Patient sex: F
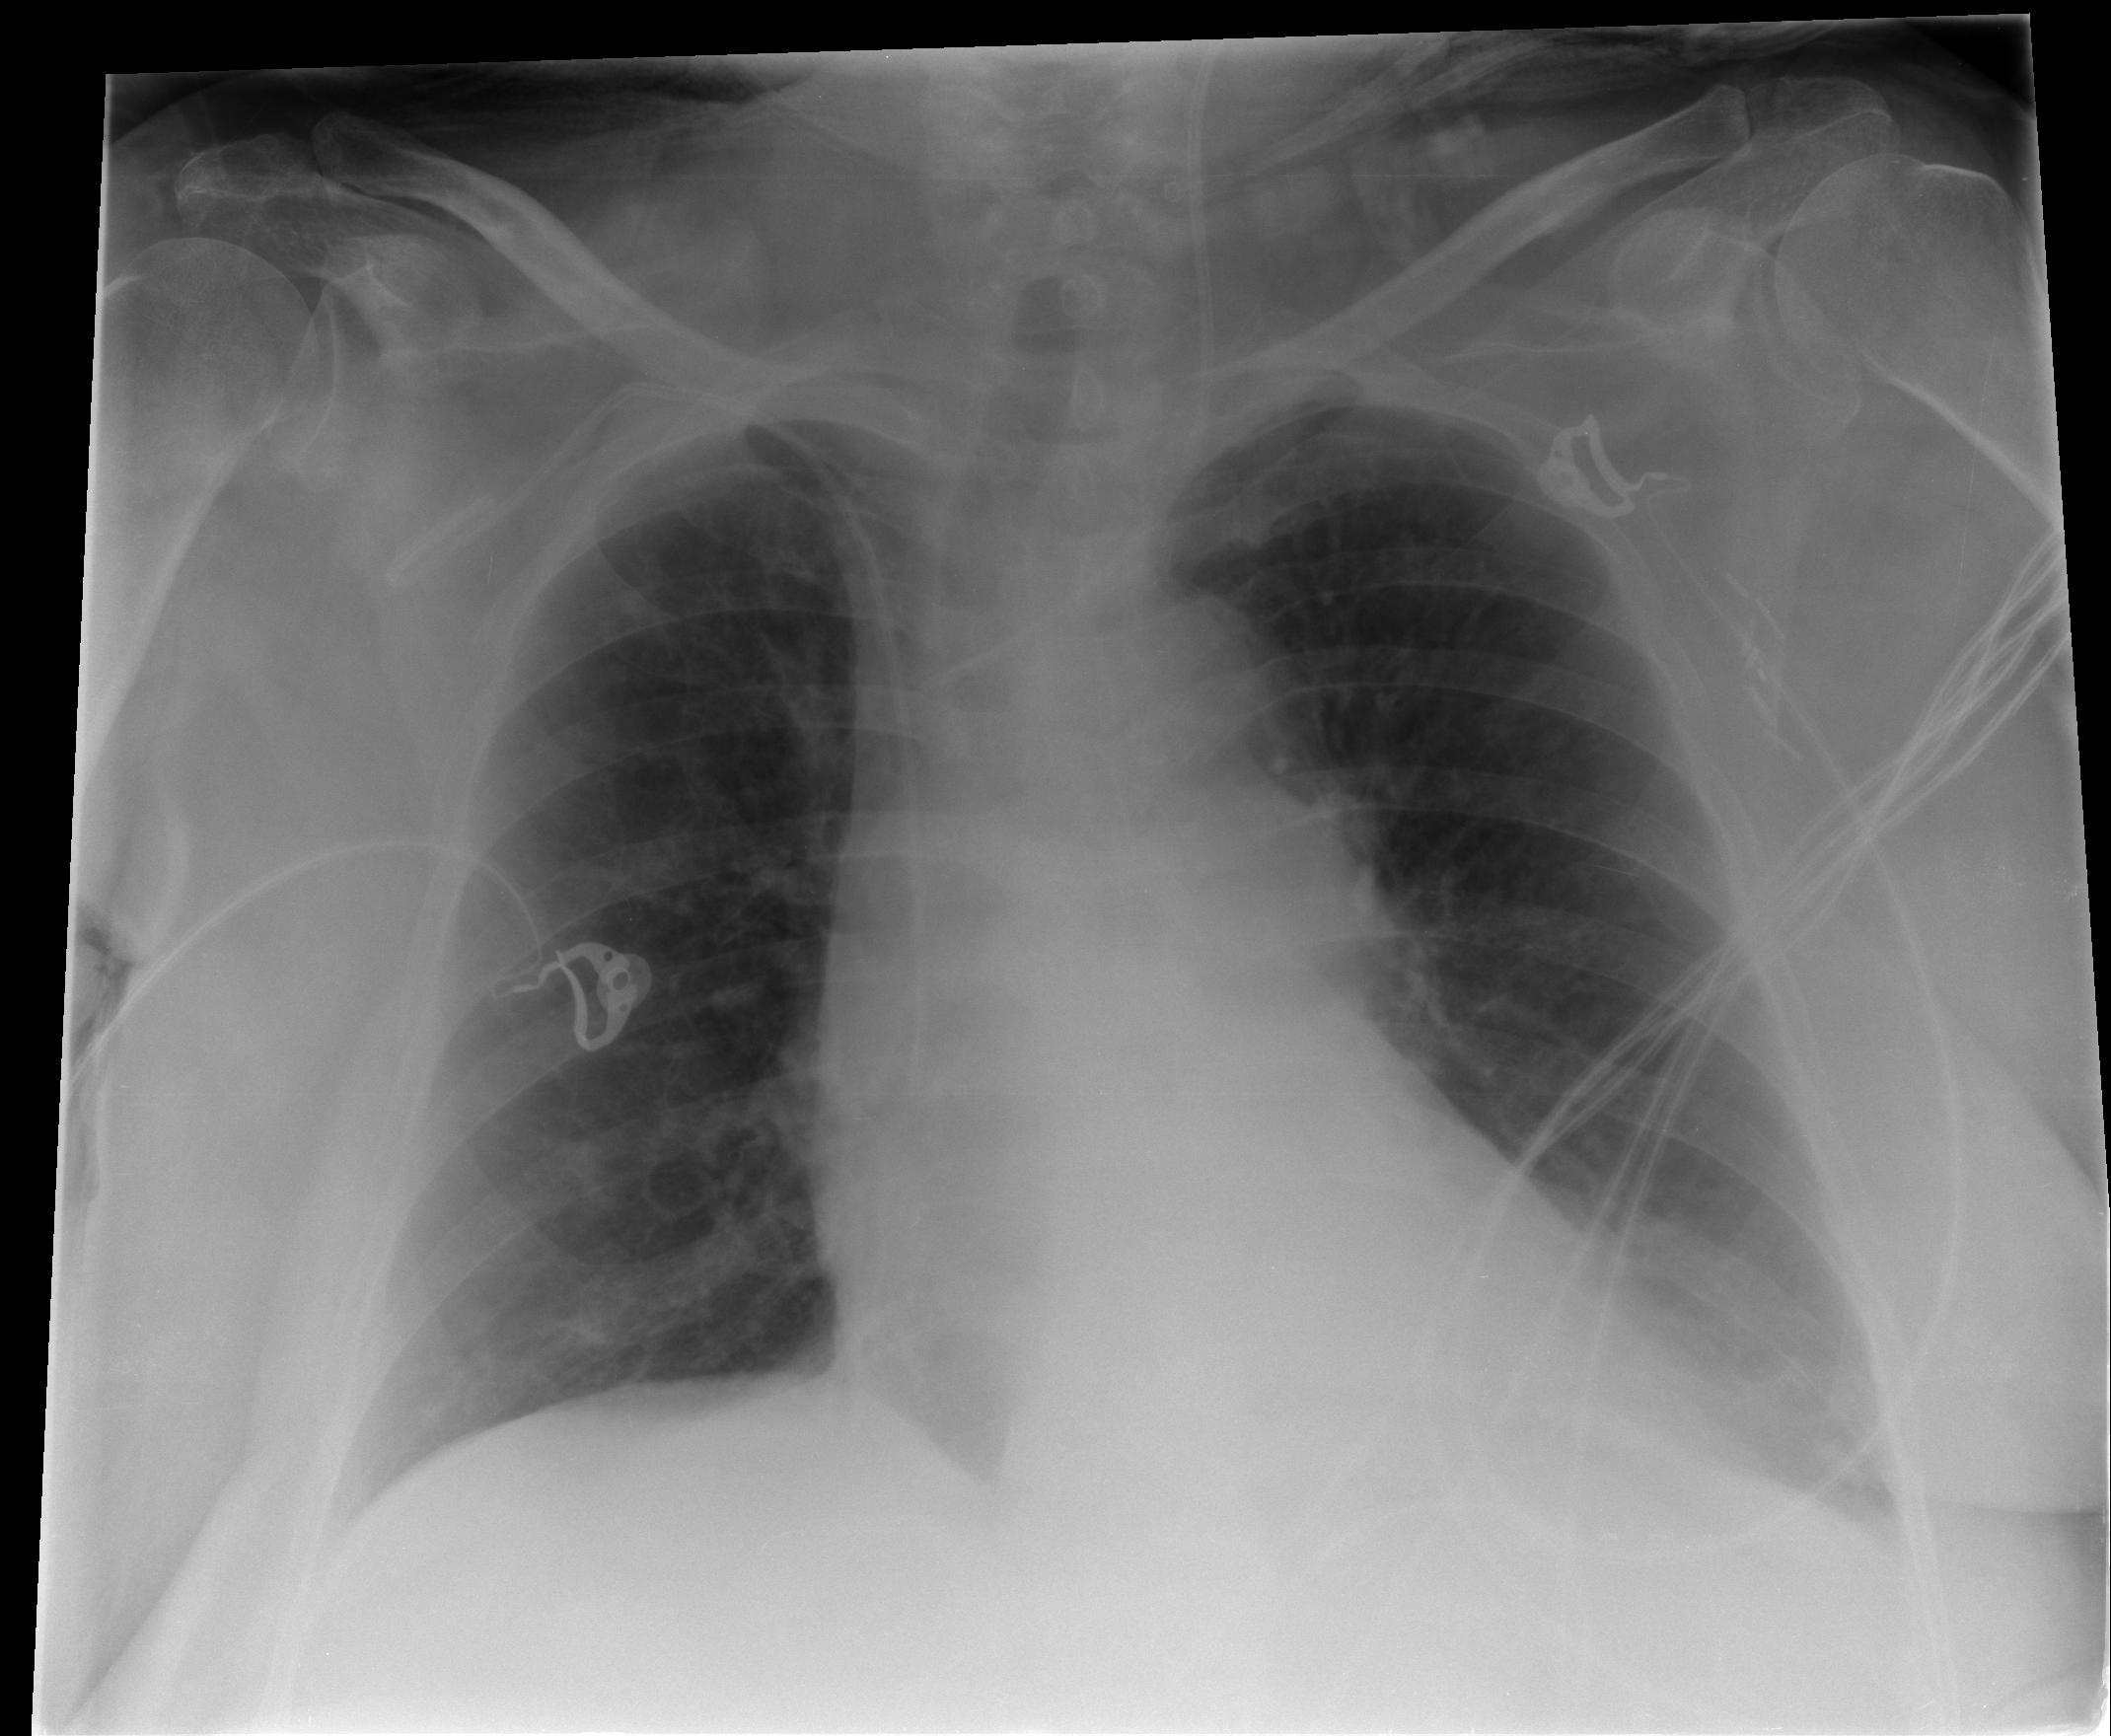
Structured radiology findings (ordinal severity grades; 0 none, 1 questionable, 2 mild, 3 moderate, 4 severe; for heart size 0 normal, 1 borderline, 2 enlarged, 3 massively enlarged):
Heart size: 0
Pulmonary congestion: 0
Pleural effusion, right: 0
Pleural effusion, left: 1
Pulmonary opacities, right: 0
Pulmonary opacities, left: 2
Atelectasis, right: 2
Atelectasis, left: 2